Question: I want to programmatically divide my screen into three parts. Each part shall be a label with a backgroundColor and the width is set to be:
'''
// Get the device width
self.view.bounds.width
'''
The height must be dynamically. An example is in the image below. Each color is one part. The first part (the red part) must be attached to the top and the last part (the orange) must be attached to the bottom. And dependent on the label size inside each part the height shall be adjusted.
The blue part is always 100% and dependent of the red and orange part it subtracts from the blue part.
Anyone have any ideas of how to achieve this? Appreciate help!
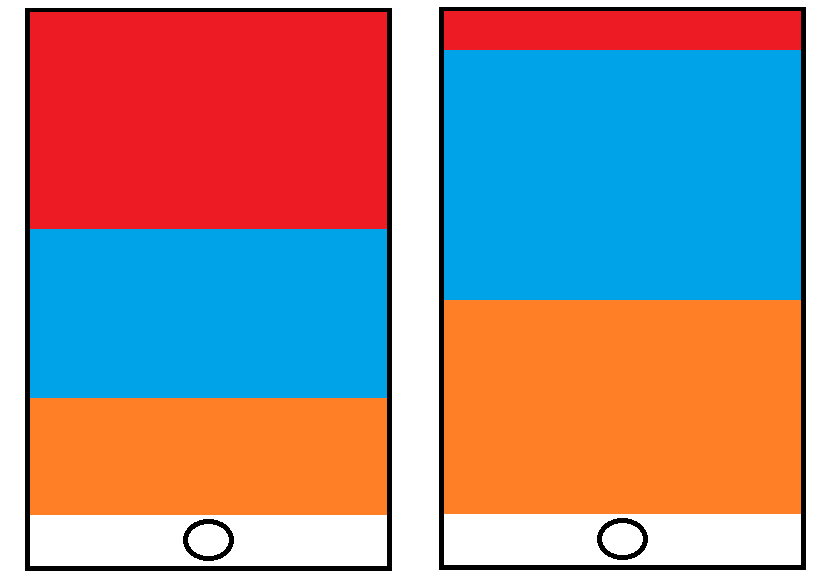
Answer: To do this is best to use AutoLayout, using 'NSLayoutConstraint's. Here's some sample code (at the moment this is all in 'viewDidLoad', which probably isn't the best thing to do, but I'll leave it up to you to organise the code.)
'''
override func viewDidLoad() {
super.viewDidLoad()
// 1.
var topView: UIView = self.view
// Have as many labels as you want!
for i in 0..<numberOfLabels {
let label = UILabel()
// 2.
label.numberOfLines = 0
label.setTranslatesAutoresizingMaskIntoConstraints(false)
self.view.addSubview(label)
// 3.
if i == 0 || i == numberOfLabels - 1 {
label.setContentHuggingPriority(UILayoutPriority.abs(1000), forAxis: UILayoutConstraintAxis.Vertical)
}
let widthConstraint = NSLayoutConstraint(item: label, attribute: .Width, relatedBy: .Equal, toItem: self.view, attribute: .Width, multiplier: 1.0, constant: 0.0)
// 4.
let heightConstraint = NSLayoutConstraint(item: label, attribute: .Height, relatedBy: .GreaterThanOrEqual, toItem: nil, attribute: .NotAnAttribute, multiplier: 1.0, constant: 20.0)
// 5.
let attribute: NSLayoutAttribute = i == 0 ? .Top : .Bottom
let topConstraint = NSLayoutConstraint(item: label, attribute: .Top, relatedBy: .Equal, toItem: topView, attribute: attribute, multiplier: 1, constant: 0)
// 6.
if i == numberOfLabels - 1 {
let bottomConstraint = NSLayoutConstraint(item: label, attribute: .Bottom, relatedBy: .Equal, toItem: self.view, attribute: .Bottom, multiplier: 1, constant: 0)
self.view.addConstraint(bottomConstraint)
}
label.addConstraint(heightConstraint)
self.view.addConstraint(widthConstraint)
self.view.addConstraint(topConstraint)
topView = label
}
}
'''
'topView' is the view that the 'label''s 'NSLayoutAttribute.Top' will be related to. For example: the first label's top is related to its container view; the second label's top is related to the first label; the third label's top is related to the second view, and so on.
Set the number of lines to zero to allow for as many lines as required by 'label.text'.
Set the content hugging priority of the top and bottom labels to '1000'. This will cause the top and bottom labels to 'hug' the text because middle label(s), by default, have a hugging priority of '250'.
Create an 'NSLayoutConstraint' that sets the 'label' to be higher than 20 points because for 'preferredMaxLayoutWidth' to be set automatically the width and height of the label must be explicitly defined by 'NSLayoutConstraint's.
This selects the attribute on 'topView' that will pin the 'label' to the 'topView'. For example: if creating the first 'label', its top is pinned to the top of the container view. Otherwise, the top of the 'label' is pinned to the bottom of the label above it.
If it's the last label, pin its bottom edge to the bottom of the container view.
Here's the result:

Hope that answers your question.